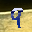
Label: 9